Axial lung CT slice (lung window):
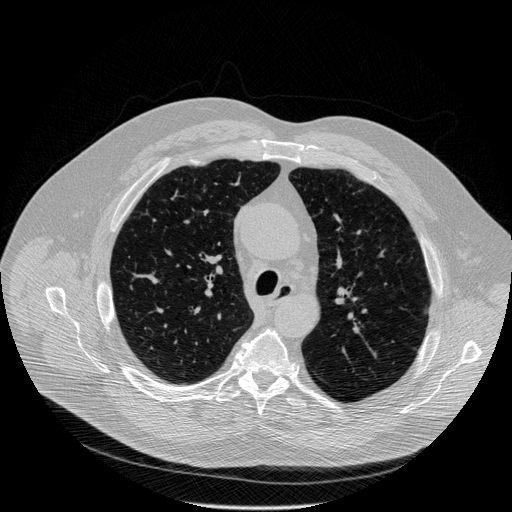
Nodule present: no